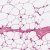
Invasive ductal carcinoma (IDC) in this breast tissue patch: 0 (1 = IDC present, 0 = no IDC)